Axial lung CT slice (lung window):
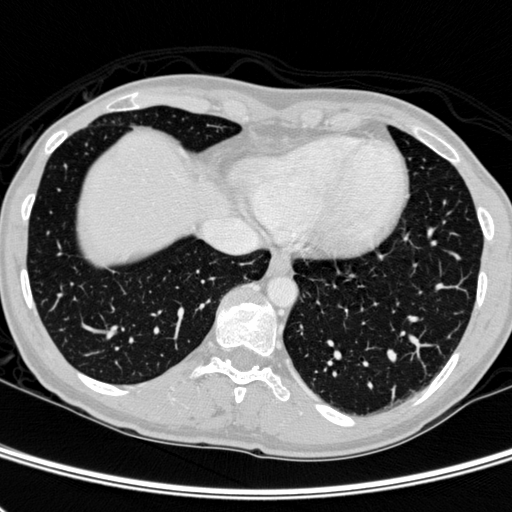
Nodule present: no